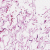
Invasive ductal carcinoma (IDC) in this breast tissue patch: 0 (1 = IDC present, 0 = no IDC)